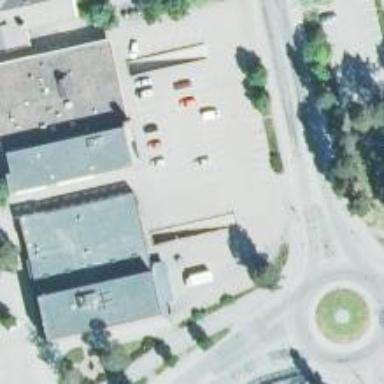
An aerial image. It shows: Commercial building.